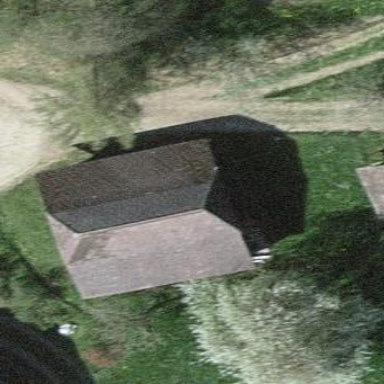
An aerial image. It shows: Rural barn.